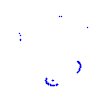
Particle: kaon